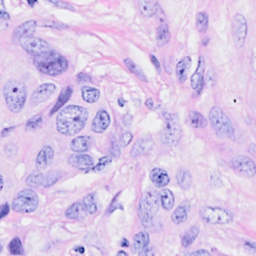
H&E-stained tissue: Breast